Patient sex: M
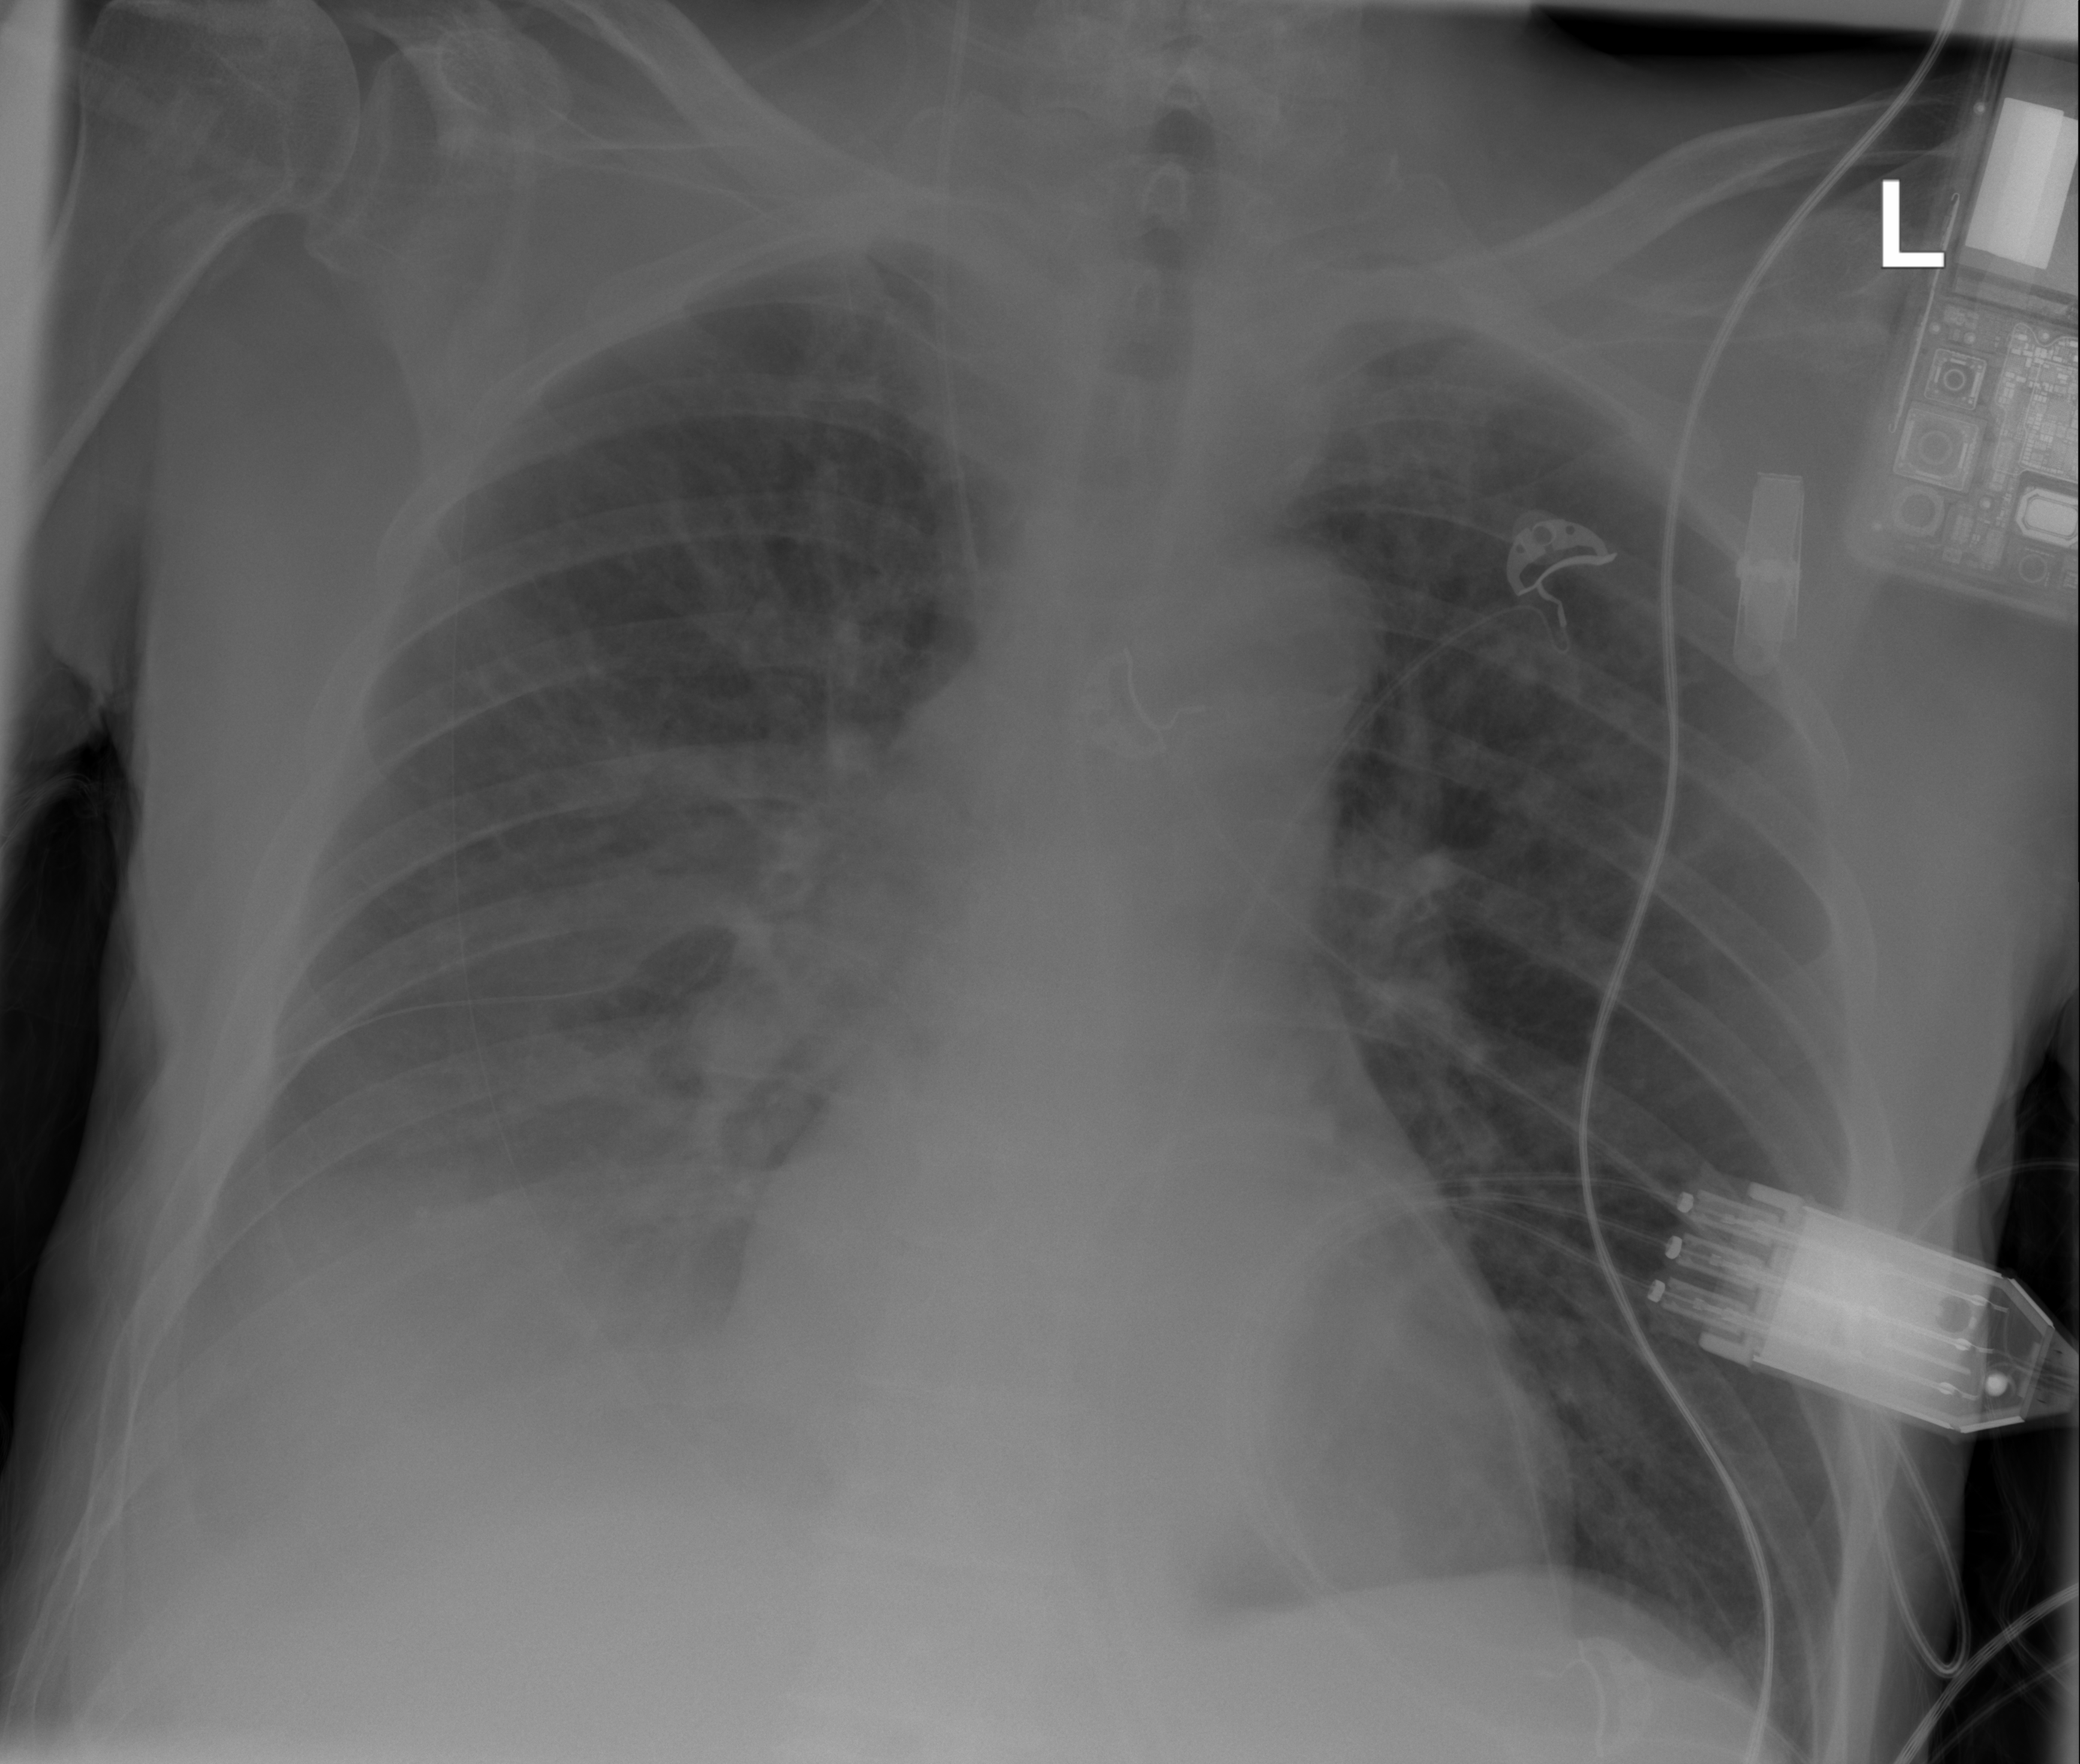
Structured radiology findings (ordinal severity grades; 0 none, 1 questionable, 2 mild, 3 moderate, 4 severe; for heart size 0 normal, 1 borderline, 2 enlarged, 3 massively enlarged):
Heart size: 0
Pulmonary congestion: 0
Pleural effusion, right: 2
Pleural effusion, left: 0
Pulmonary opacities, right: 0
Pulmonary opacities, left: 0
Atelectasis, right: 2
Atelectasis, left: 0